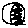
Label: moon